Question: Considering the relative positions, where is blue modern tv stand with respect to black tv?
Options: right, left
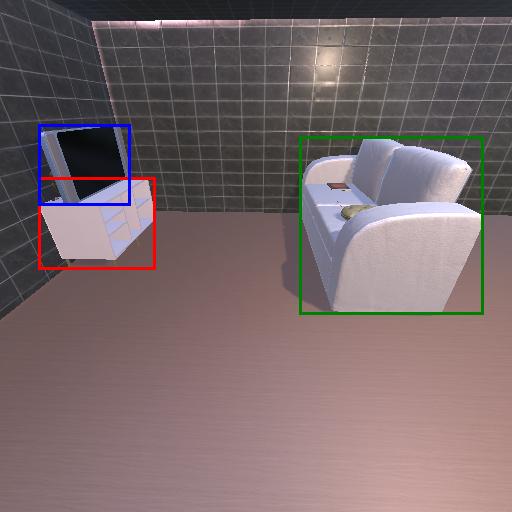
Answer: right